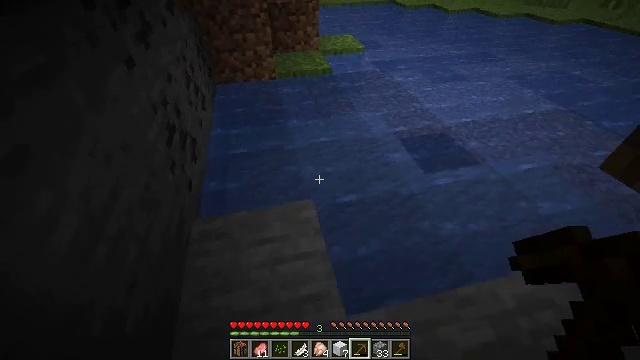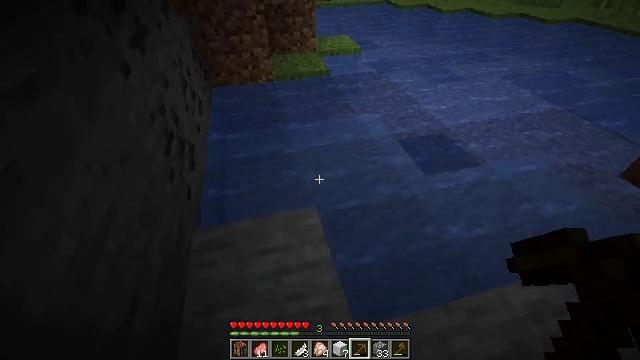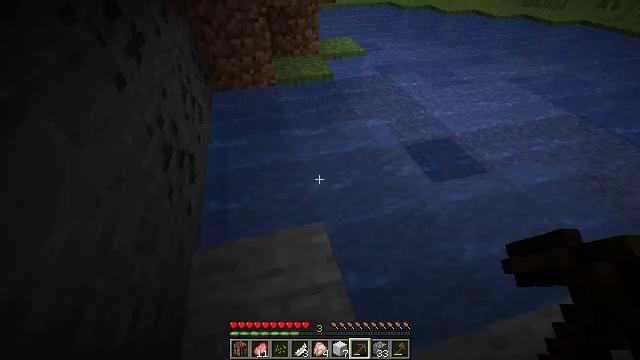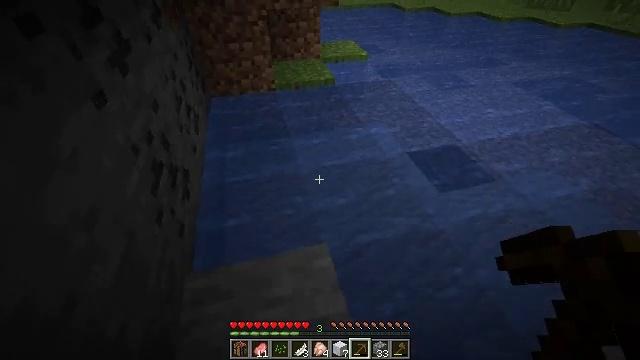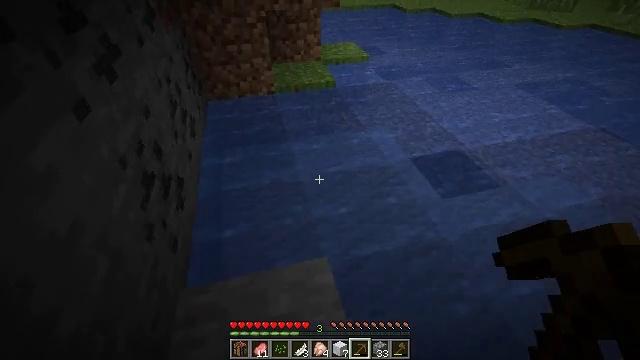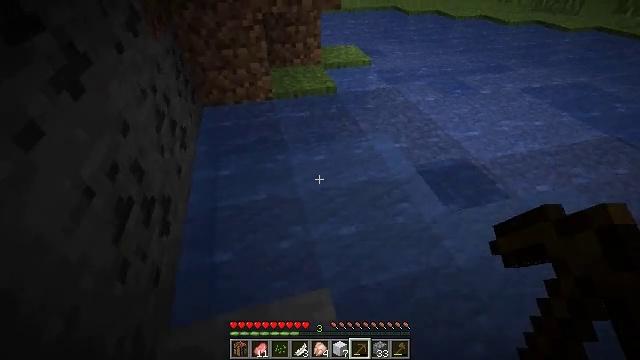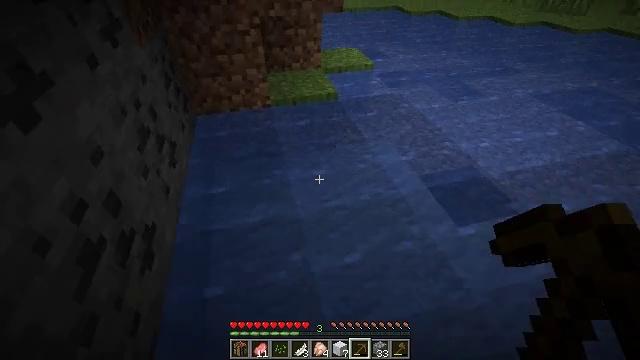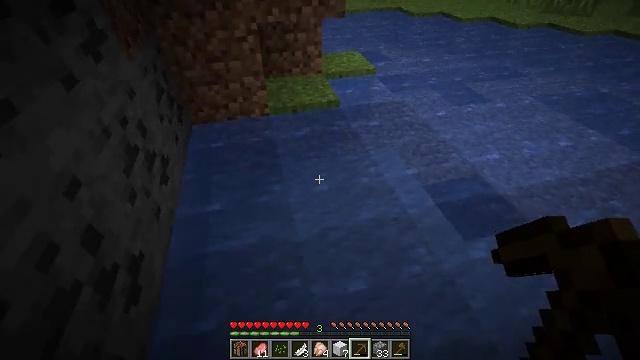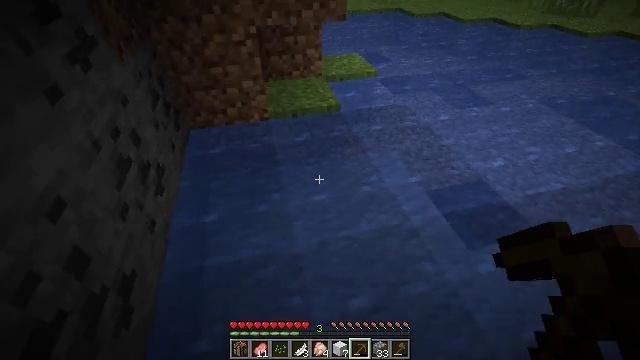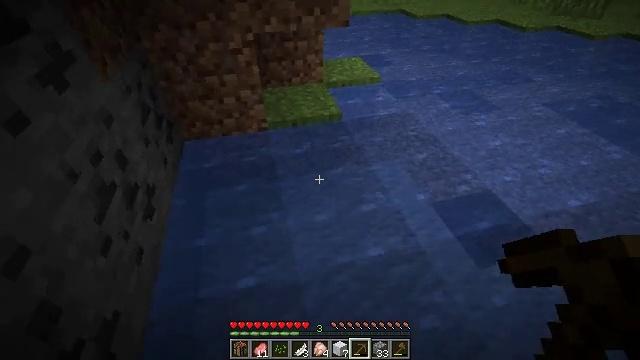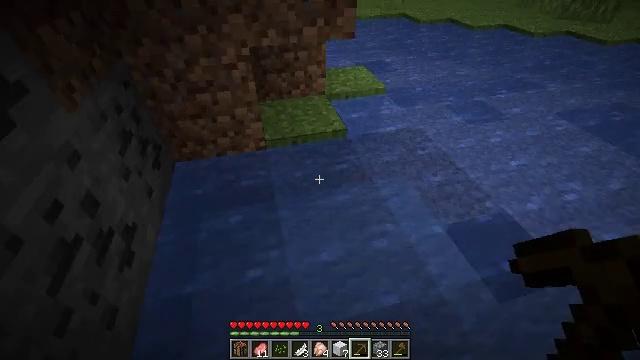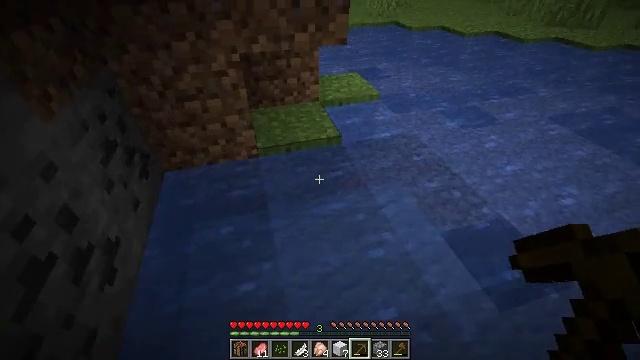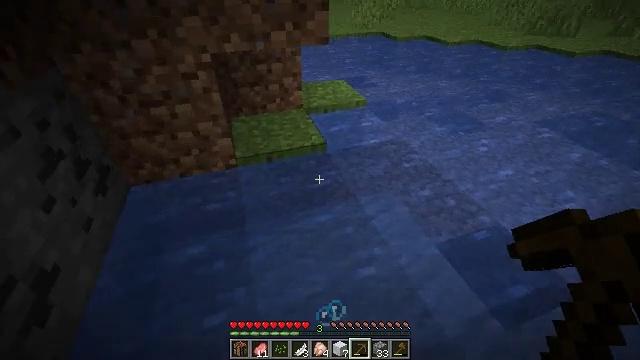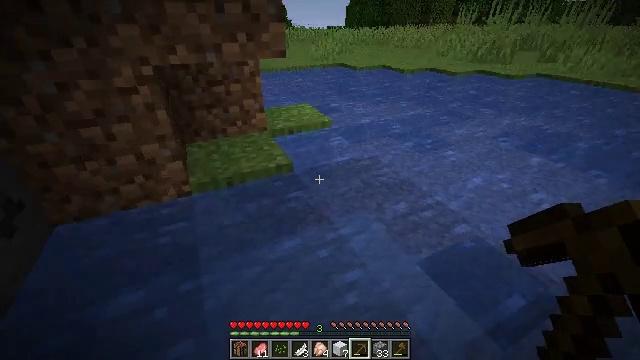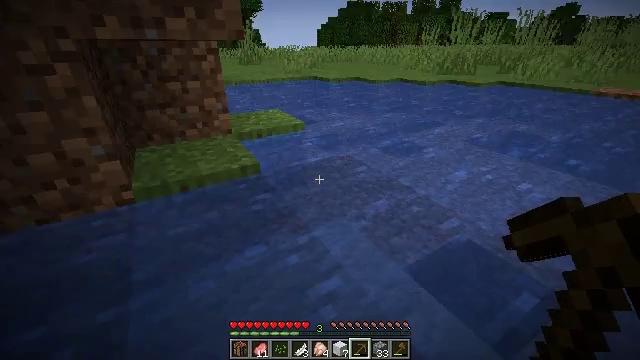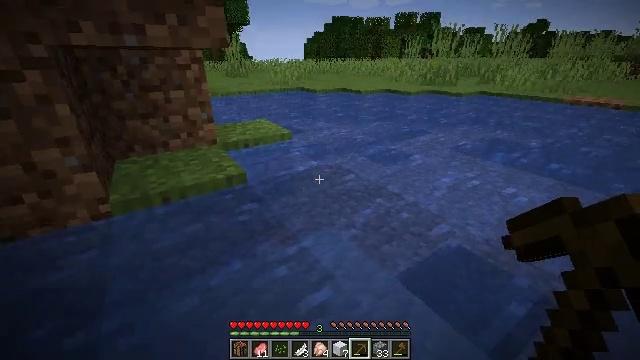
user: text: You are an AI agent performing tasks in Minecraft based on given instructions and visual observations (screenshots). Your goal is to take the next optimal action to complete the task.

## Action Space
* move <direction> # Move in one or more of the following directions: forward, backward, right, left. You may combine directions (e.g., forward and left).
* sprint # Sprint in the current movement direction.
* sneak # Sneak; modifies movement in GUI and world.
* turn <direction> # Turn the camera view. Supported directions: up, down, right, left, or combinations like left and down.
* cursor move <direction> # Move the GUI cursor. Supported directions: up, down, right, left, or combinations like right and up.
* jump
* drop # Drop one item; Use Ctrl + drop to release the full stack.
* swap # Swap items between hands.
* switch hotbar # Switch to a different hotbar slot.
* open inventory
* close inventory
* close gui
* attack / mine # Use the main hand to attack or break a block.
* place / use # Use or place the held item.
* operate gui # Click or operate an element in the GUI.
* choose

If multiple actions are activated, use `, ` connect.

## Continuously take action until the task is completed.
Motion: motion action
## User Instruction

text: Gather tall grass by hitting it.
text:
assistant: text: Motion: move forward, turn right
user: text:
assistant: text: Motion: move forward
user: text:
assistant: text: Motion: move forward
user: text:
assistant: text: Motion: move forward
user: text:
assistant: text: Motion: move forward
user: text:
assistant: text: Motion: move forward
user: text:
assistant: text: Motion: move forward
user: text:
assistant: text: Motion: move forward
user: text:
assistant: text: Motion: move forward
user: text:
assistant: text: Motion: move forward
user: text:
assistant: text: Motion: move forward and move right, turn right and up
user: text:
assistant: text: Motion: move forward and move right, turn right and up
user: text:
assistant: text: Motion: move forward and move right, turn right and up
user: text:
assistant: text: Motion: move forward and move right, turn right and up
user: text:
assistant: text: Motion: move forward, turn right and up
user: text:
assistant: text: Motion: move forward, turn right and up
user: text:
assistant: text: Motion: move forward, turn right and up
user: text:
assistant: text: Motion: move forward, turn right and up
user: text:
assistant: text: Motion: move forward, turn right and up
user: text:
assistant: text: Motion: move forward, turn right and up
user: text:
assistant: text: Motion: move forward
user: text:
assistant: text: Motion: move forward
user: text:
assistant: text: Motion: move forward
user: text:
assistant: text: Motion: move forward
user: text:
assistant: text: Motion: move forward
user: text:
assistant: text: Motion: move forward
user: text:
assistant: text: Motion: move forward
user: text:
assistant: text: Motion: move forward, jump
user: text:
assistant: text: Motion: move forward, jump
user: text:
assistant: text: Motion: move forward, jump